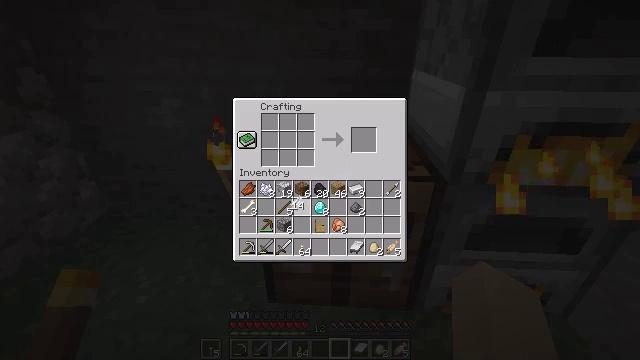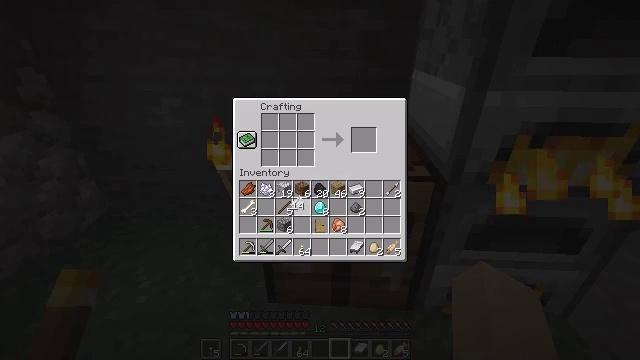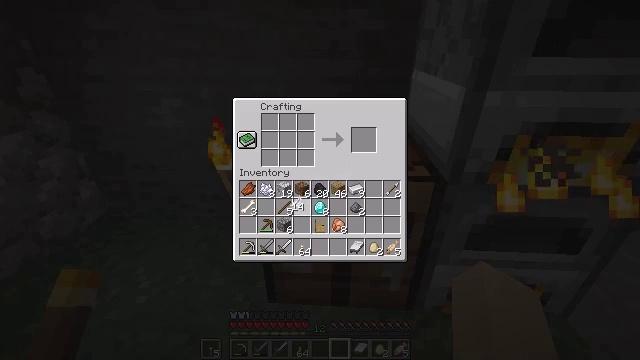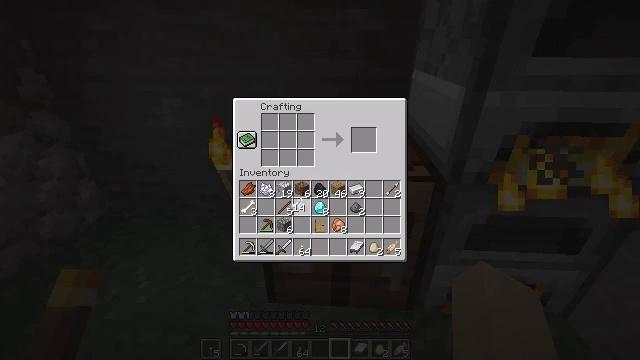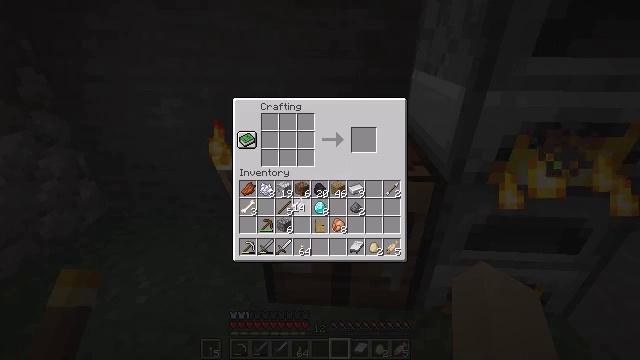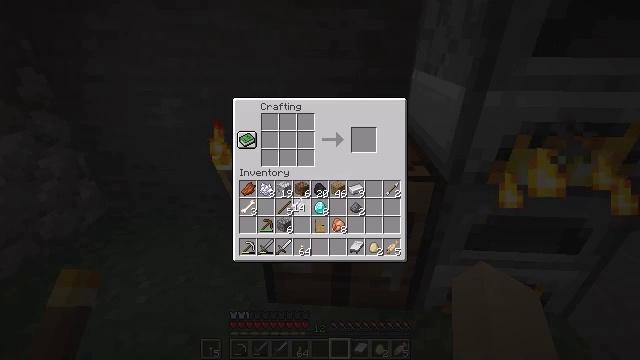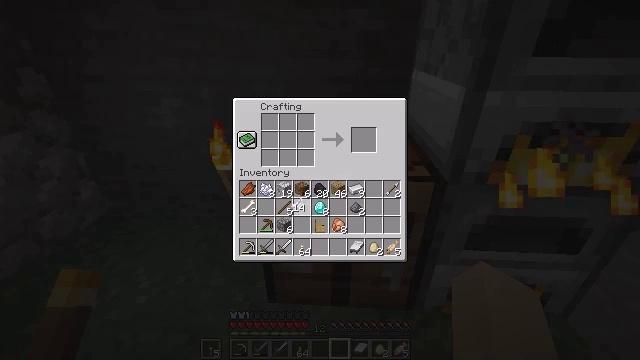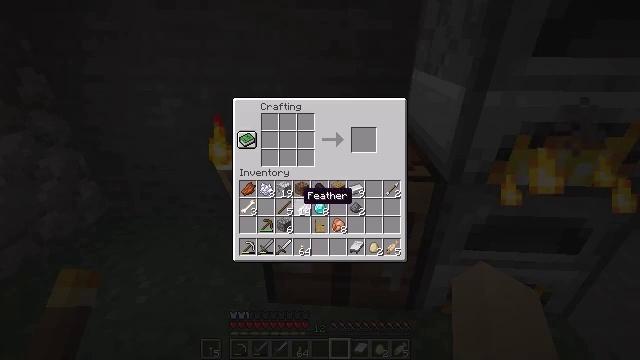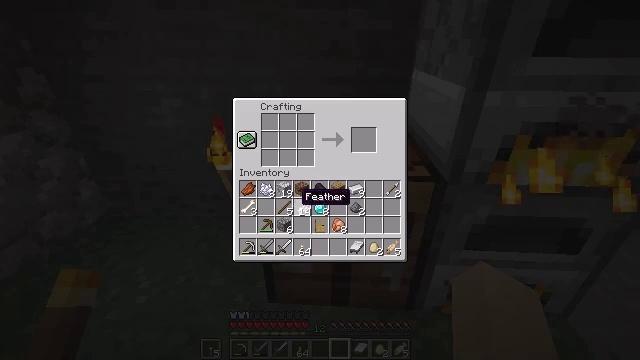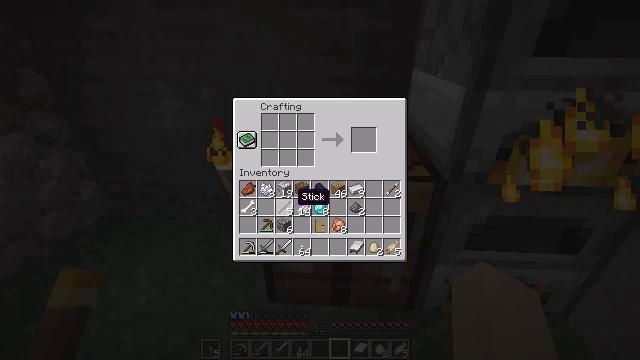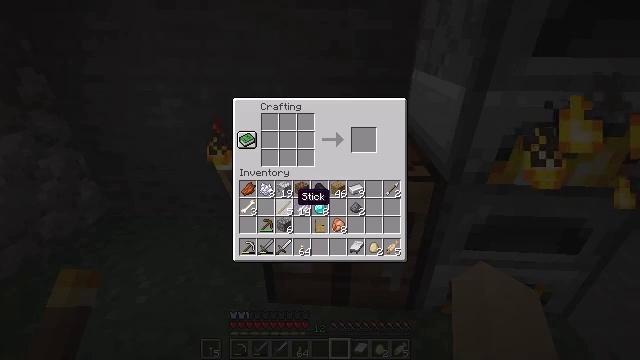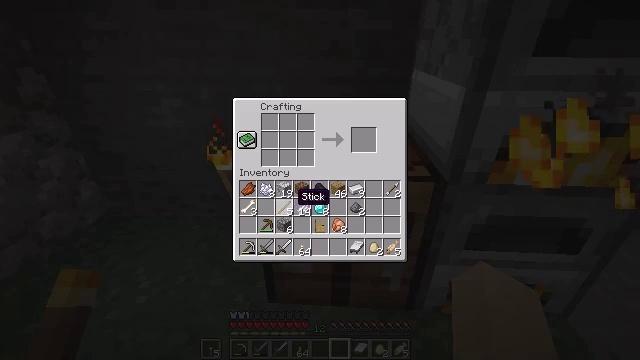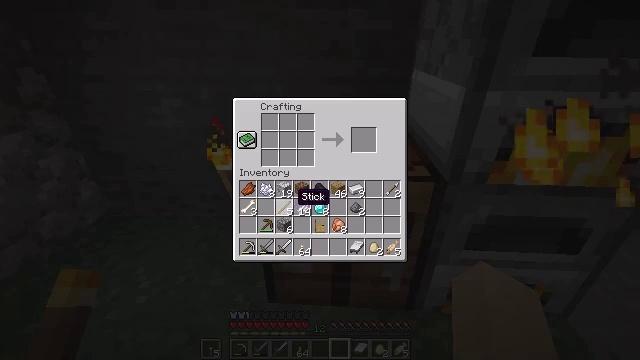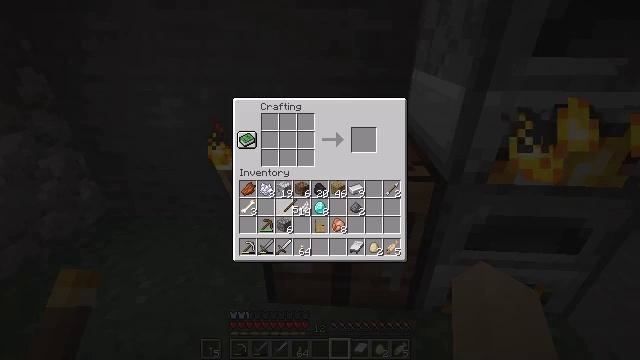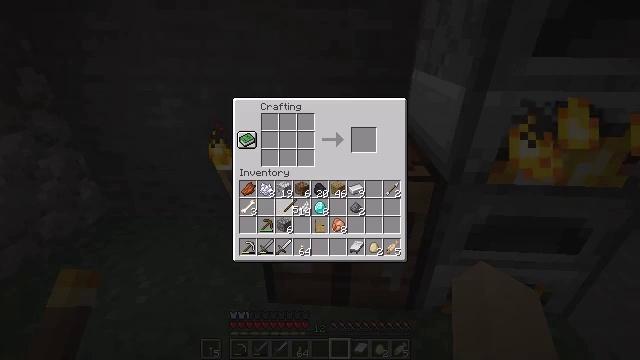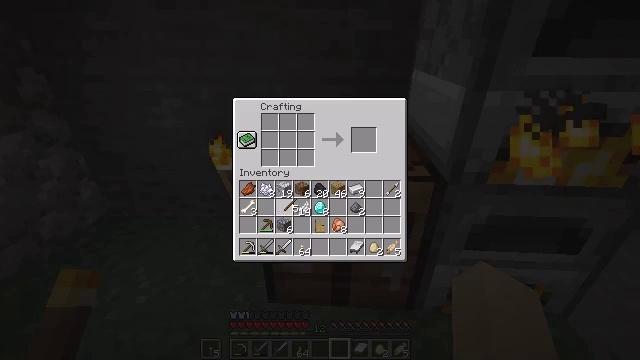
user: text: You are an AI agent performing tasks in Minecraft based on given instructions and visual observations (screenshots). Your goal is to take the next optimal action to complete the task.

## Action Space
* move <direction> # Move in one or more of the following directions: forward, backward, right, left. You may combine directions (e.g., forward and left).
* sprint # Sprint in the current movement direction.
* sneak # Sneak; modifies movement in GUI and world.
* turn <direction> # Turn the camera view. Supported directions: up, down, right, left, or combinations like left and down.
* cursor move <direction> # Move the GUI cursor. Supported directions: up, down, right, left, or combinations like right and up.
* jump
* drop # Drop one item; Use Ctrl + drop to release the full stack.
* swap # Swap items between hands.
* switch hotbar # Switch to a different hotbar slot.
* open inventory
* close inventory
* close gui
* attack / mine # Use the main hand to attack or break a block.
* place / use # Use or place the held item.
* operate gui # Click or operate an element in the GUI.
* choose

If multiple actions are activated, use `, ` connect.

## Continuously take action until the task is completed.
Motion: motion action
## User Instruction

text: Use the crafting table to make a diamond pickaxe.
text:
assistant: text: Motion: no_op
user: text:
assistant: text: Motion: no_op
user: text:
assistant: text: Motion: no_op
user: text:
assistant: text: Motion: operate gui
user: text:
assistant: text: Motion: operate gui
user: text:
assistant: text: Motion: operate gui
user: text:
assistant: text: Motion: no_op
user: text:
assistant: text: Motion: no_op
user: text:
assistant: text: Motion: no_op
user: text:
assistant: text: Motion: no_op
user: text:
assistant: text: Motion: no_op
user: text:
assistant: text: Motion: no_op
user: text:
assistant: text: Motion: operate gui
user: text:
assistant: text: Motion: operate gui
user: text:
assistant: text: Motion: operate gui
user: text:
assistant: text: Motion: cursor move up
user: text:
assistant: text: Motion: cursor move up
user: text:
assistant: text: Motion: cursor move up
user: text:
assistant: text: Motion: no_op
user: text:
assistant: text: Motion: no_op
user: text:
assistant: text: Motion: no_op
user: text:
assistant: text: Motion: choose
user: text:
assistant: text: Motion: choose
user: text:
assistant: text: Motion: choose
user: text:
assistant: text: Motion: no_op
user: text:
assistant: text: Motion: cursor move up
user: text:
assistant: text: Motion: cursor move up
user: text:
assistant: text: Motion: no_op
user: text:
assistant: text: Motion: no_op
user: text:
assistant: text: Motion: choose